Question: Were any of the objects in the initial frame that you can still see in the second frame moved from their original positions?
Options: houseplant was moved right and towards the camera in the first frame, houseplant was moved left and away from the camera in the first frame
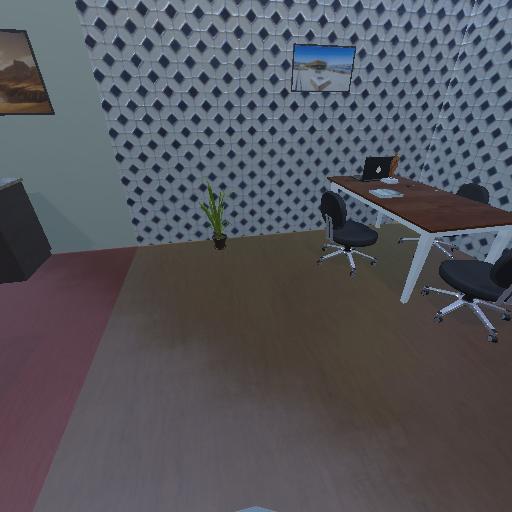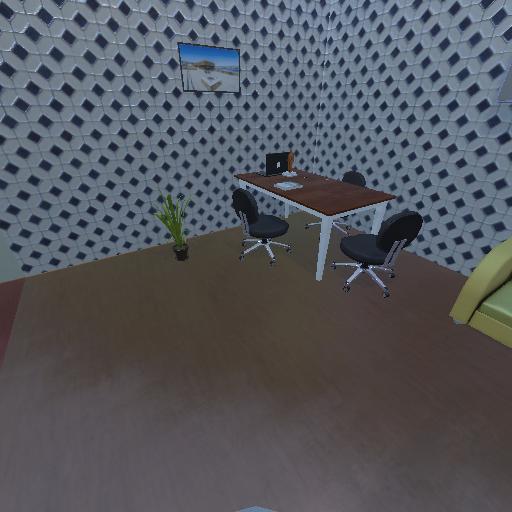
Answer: houseplant was moved right and towards the camera in the first frame